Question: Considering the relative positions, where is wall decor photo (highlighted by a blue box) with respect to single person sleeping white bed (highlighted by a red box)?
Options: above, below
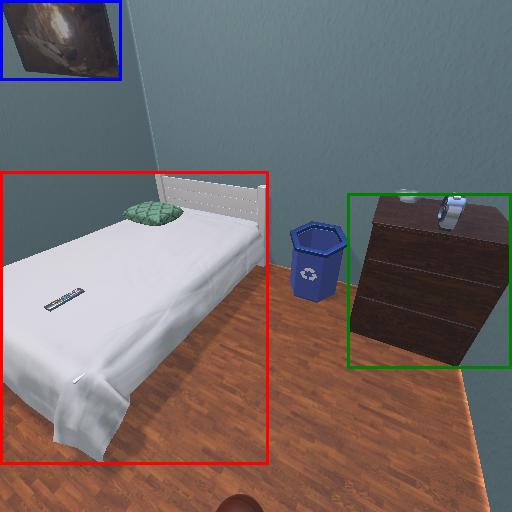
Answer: above